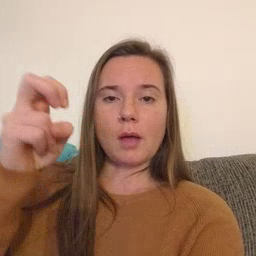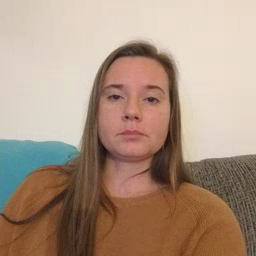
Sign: jump